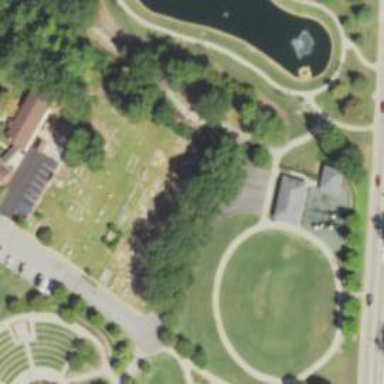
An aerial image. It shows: Grave yard.